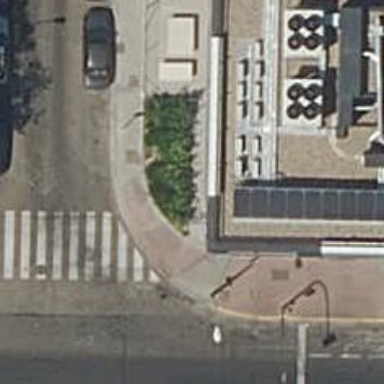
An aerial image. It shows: Sidewalk made of paving stones.